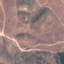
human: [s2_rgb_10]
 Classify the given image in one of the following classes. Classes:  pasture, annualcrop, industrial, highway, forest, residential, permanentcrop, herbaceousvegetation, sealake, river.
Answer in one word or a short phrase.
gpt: HerbaceousVegetation